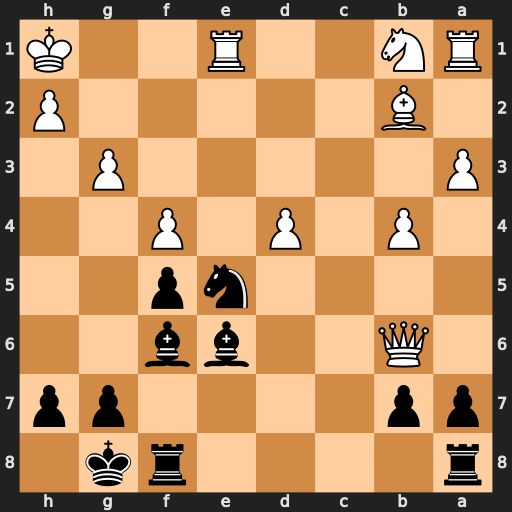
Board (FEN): r4rk1/pp4pp/1Q2bb2/4np2/1P1P1P2/P5P1/1B5P/RN2R2K
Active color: b
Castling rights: -
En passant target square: -
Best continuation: Bd5+ Kg1 Nf3+ Kf2 axb6